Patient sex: M
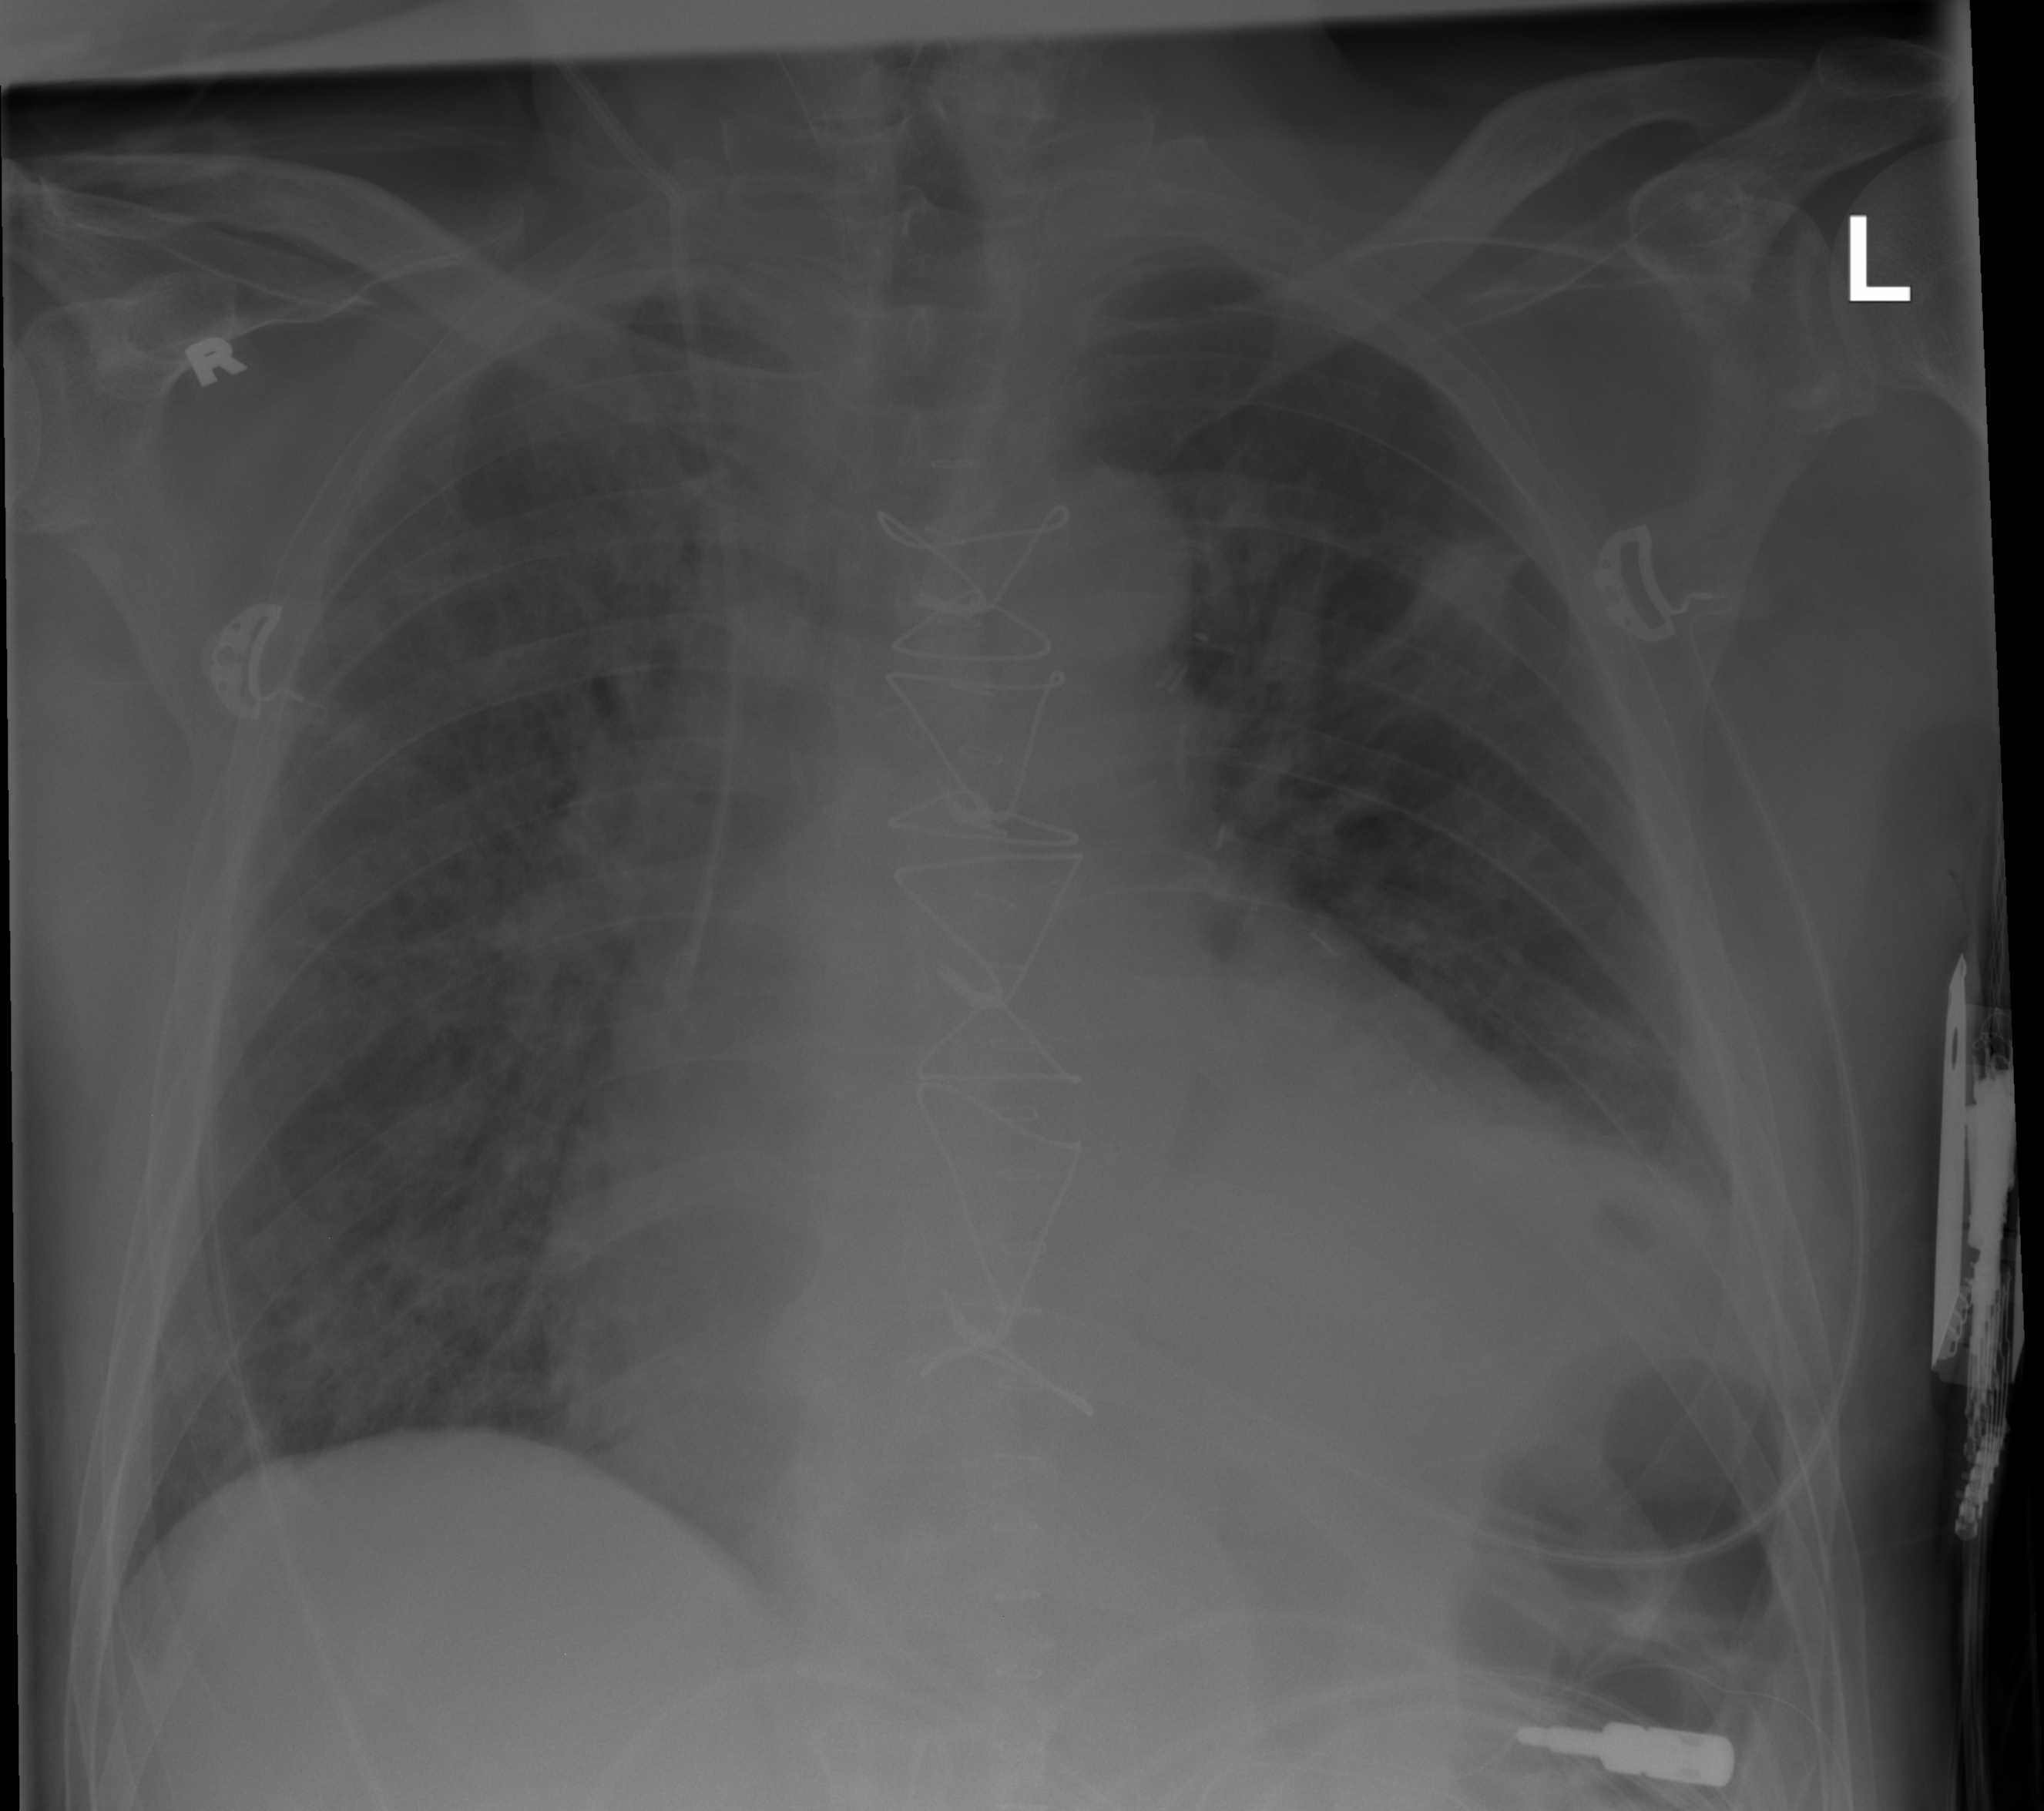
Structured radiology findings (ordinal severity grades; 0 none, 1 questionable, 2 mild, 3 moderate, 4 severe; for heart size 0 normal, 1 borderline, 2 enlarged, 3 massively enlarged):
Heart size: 2
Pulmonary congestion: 3
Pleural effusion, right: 0
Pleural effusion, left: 0
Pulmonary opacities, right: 2
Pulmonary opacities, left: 2
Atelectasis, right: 0
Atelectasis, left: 2